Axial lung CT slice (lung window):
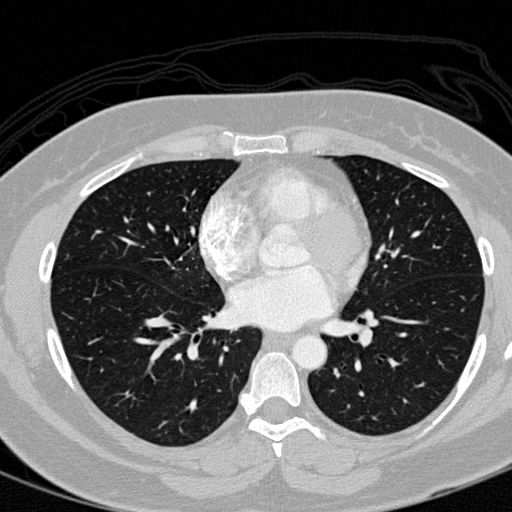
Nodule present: no